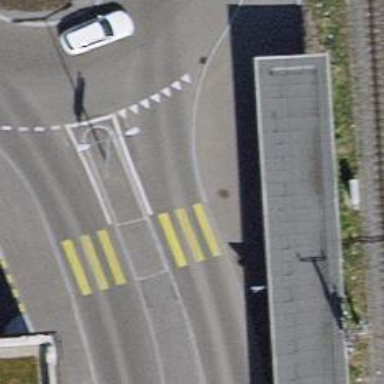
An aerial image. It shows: Uncontrolled zebra crossing with central island. The crossing is marked with zebra stripes.